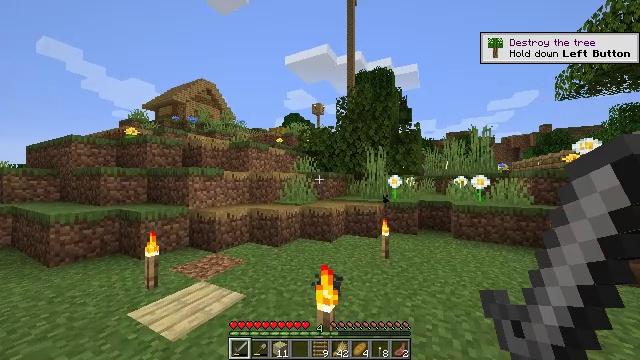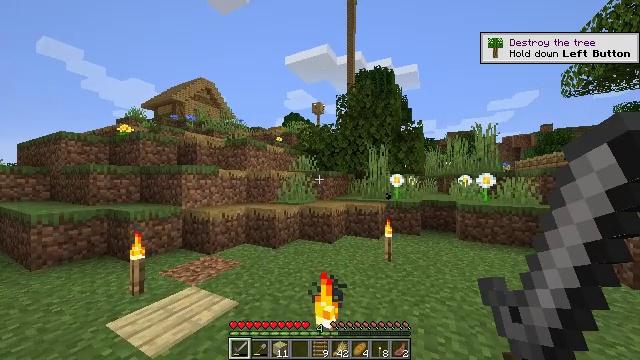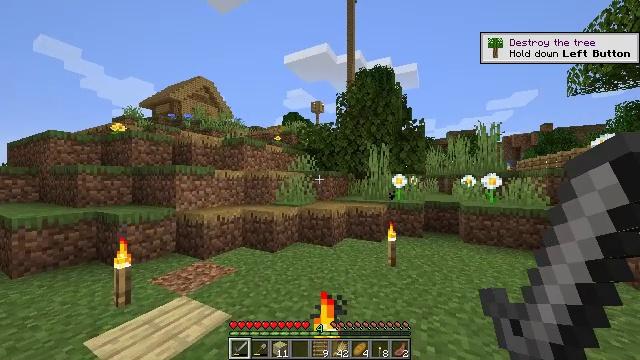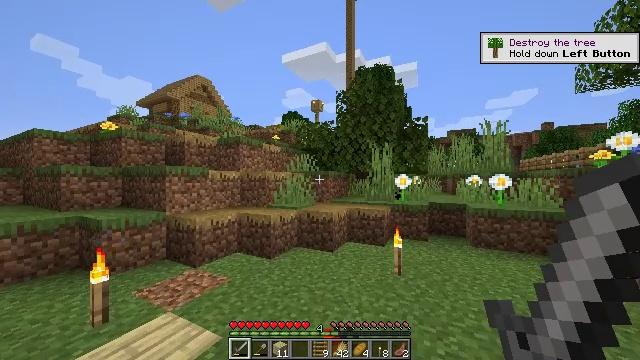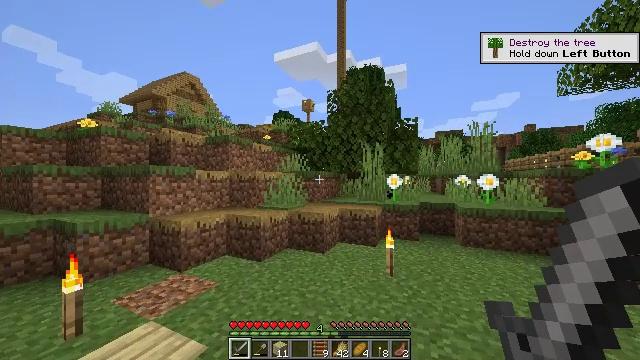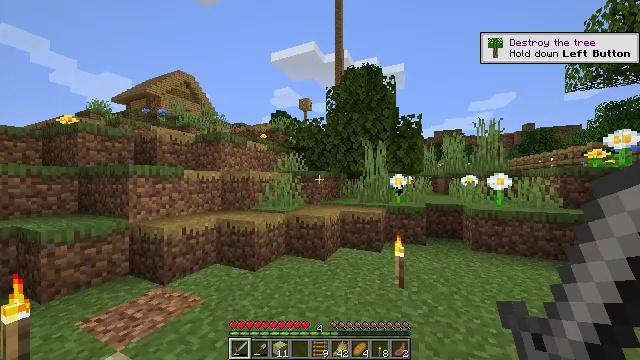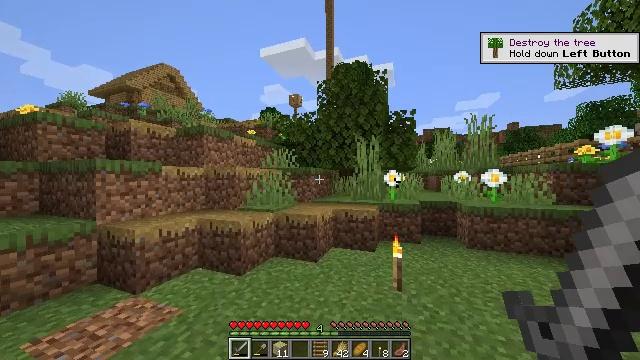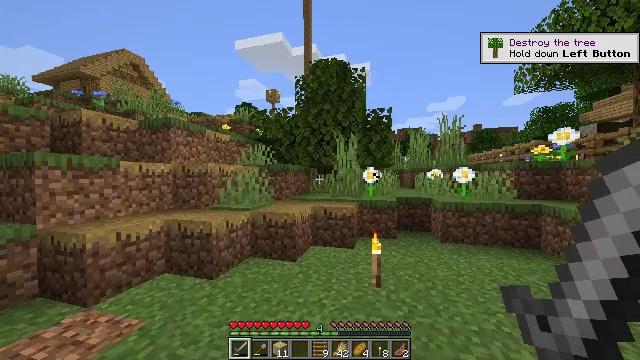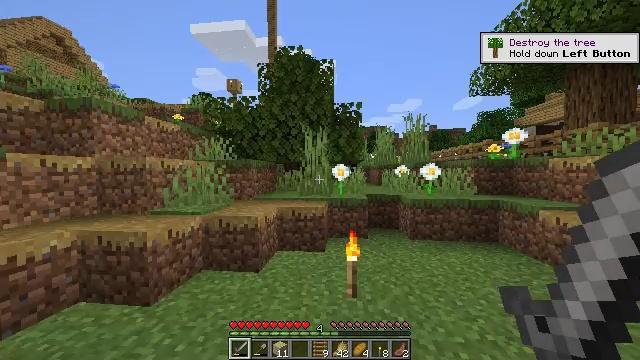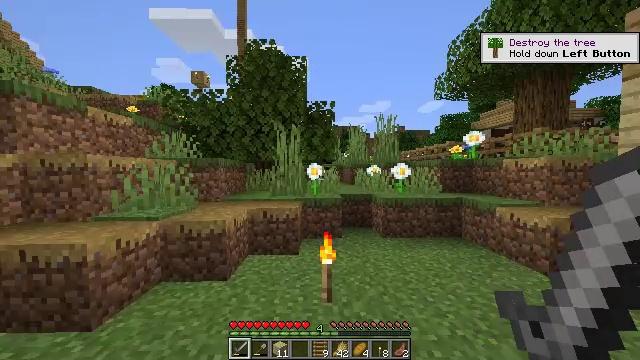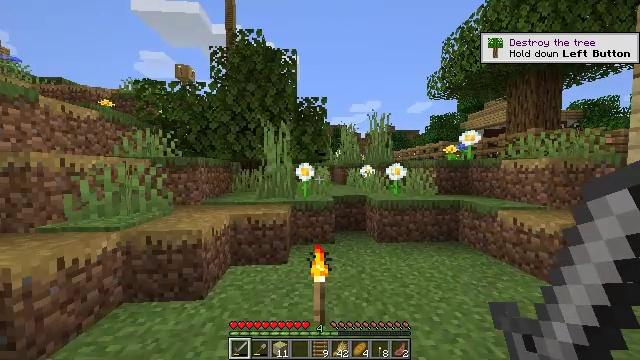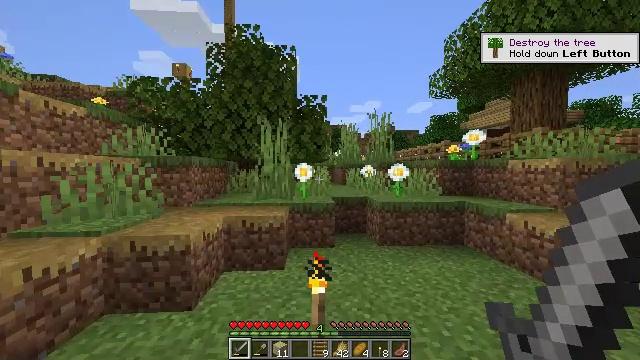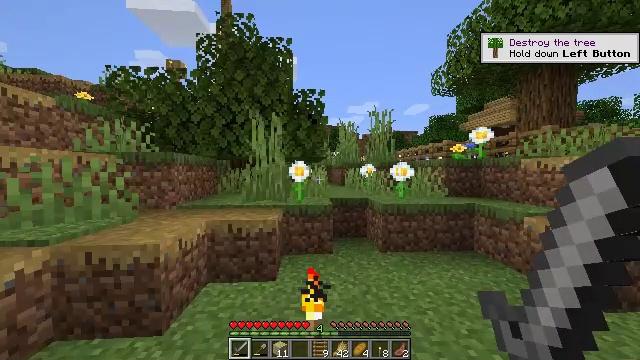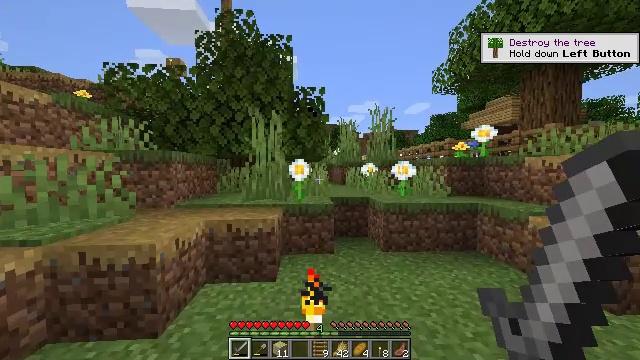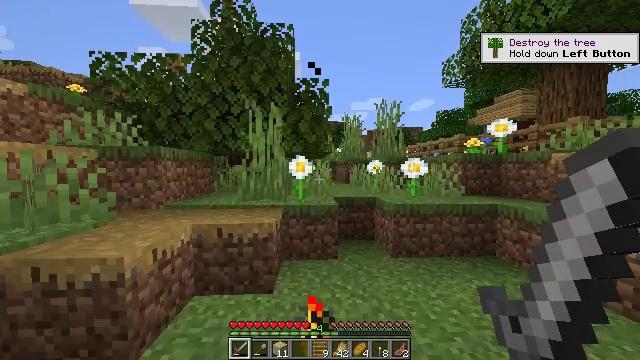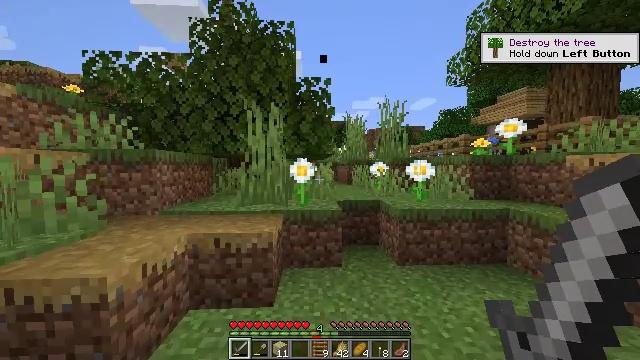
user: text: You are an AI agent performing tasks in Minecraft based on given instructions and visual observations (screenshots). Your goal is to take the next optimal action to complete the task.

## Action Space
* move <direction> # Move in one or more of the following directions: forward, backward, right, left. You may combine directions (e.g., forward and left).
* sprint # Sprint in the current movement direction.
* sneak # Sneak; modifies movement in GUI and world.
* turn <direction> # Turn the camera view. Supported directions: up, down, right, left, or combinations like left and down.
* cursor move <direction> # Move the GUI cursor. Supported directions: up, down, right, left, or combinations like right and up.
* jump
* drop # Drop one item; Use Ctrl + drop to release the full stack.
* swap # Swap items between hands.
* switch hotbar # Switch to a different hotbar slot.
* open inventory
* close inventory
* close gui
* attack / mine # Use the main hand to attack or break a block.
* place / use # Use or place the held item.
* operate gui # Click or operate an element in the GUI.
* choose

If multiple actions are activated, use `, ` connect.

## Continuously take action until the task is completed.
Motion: motion action
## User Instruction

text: Collect the oak planks from the structure.
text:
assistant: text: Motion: move forward, sprint
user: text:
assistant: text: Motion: move forward, sprint
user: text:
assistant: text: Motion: move forward, sprint
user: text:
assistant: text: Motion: move forward, sprint, turn right
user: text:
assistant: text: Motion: move forward, sprint
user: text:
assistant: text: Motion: move forward, sprint, turn right
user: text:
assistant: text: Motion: move forward, sprint, turn right
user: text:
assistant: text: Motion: move forward, sprint, turn right
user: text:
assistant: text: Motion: move forward, sprint, turn right
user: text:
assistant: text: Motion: move forward, sprint, turn right
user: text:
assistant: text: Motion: move forward, sprint
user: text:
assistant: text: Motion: move forward, sprint
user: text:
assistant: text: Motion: move forward, sprint
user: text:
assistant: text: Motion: move forward, sprint
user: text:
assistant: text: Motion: move forward, sprint, jump
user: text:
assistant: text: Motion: move forward, sprint, turn left, jump
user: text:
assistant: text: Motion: move forward, sprint, turn left, jump
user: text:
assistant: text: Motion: move forward, sprint, turn left, jump
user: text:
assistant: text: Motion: move forward, sprint, turn left, jump
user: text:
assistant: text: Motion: move forward, sprint, turn left
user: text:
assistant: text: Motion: move forward, sprint, turn left
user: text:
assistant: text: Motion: move forward, sprint, turn left
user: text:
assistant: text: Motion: move forward, sprint, turn left
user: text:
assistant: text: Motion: move forward, sprint, turn left
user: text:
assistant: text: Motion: move forward, sprint, turn left
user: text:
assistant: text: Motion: move forward, sprint, turn left
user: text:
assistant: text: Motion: move forward, sprint, turn left
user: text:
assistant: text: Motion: move forward, sprint, jump
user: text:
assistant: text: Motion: move forward, sprint, jump
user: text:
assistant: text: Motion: move forward, sprint, turn left, jump